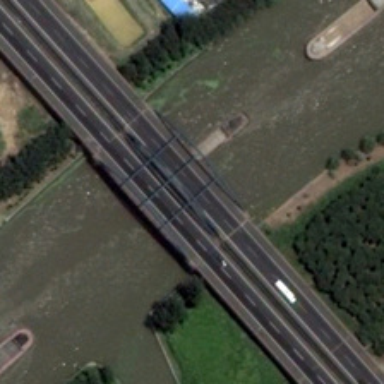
A bridge is on a river with some green trees in two sides of it .